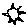
Label: sun